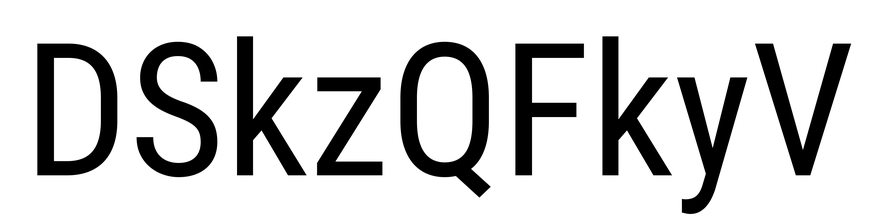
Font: Roboto_Condensed_Regular